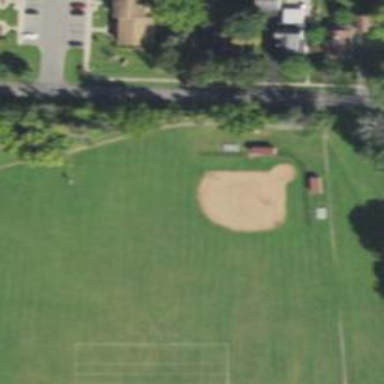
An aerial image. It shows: Baseball pitch for leisure land activities.